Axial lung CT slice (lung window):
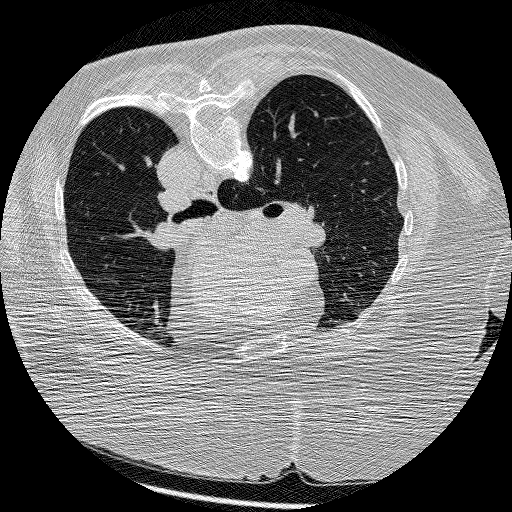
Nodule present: no